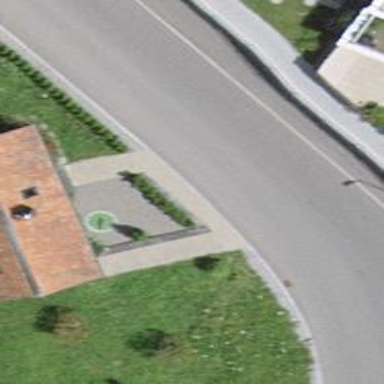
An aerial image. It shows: Hedge barrier.